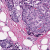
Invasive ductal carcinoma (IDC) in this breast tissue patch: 1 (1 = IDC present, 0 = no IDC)